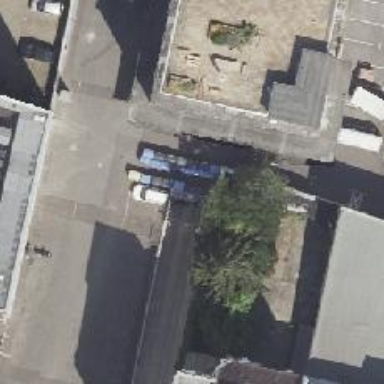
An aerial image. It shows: Parking entrance.